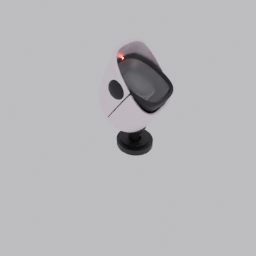
Label: electronics